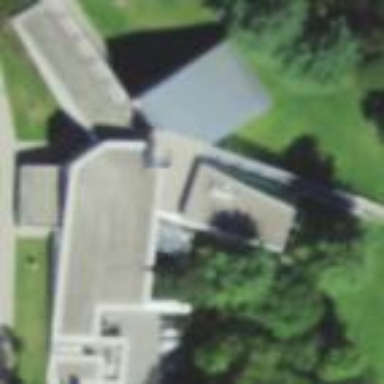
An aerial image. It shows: Museum building.